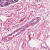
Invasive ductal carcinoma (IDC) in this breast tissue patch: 0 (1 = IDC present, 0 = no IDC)